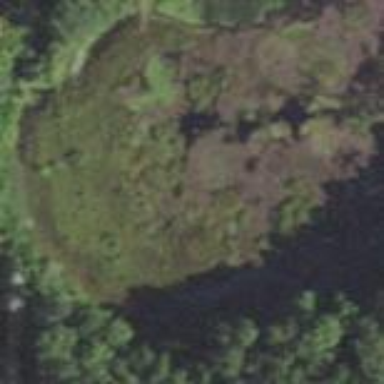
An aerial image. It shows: Bog wetland area.